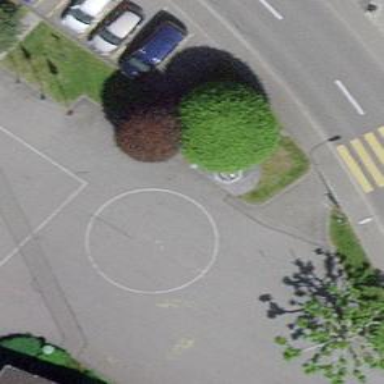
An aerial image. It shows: Blue bench.